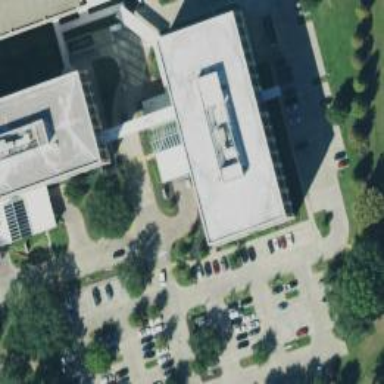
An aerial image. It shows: Building.